Field crop: maize
Growth stage: 2
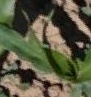
Species: maize